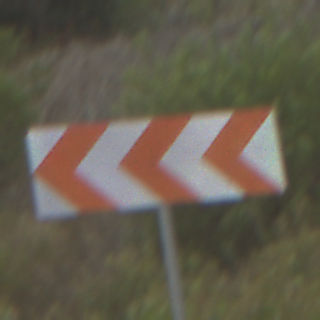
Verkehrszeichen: RichtungstafelnInKurvenGrossRechts
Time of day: Midday
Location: Outdoor (Nature)
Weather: Overcast
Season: NotSpecified
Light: Natural